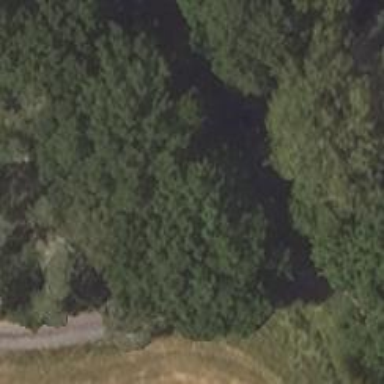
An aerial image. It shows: Tunnel.